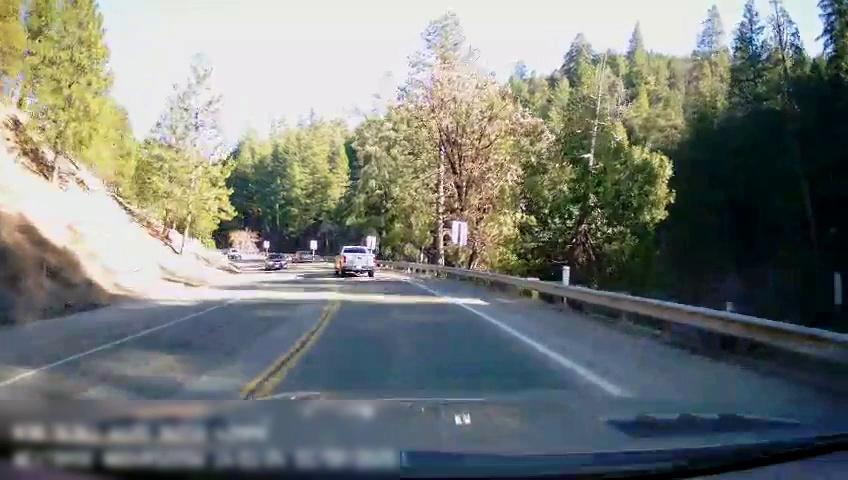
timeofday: Day
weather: Sunny
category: Drivable Space
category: Drivable Space
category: Vehicles | Truck
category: Vehicles | Car
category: Vehicles | Car
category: Lanes | Opposite Lane
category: Lanes | Current Lane
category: Lanes | Opposite Lane
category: Lanes | Current Lane